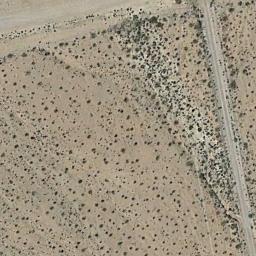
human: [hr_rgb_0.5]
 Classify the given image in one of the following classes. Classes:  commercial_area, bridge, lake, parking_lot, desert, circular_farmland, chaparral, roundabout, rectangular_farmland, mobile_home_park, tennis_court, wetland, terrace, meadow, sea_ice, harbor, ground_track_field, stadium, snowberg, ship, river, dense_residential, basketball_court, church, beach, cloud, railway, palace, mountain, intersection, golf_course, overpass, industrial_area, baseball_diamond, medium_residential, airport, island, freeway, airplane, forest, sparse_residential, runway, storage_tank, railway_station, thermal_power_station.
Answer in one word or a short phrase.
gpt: chaparral